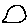
Label: circle